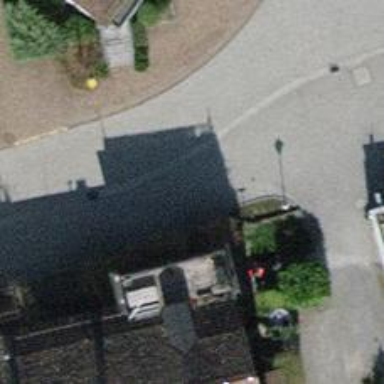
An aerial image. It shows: Residential road with sett surface and no sidewalks.